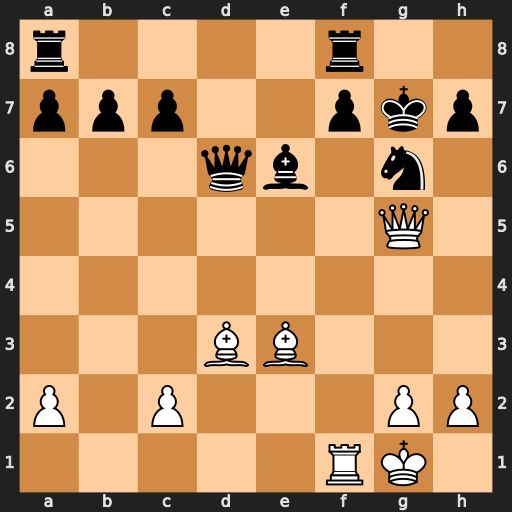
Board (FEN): r4r2/ppp2pkp/3qb1n1/6Q1/8/3BB3/P1P3PP/5RK1
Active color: w
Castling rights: -
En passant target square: -
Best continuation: Qf6+ Kg8 Bd4 Qxd4+ Qxd4